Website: crate-barrel
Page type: billing-address
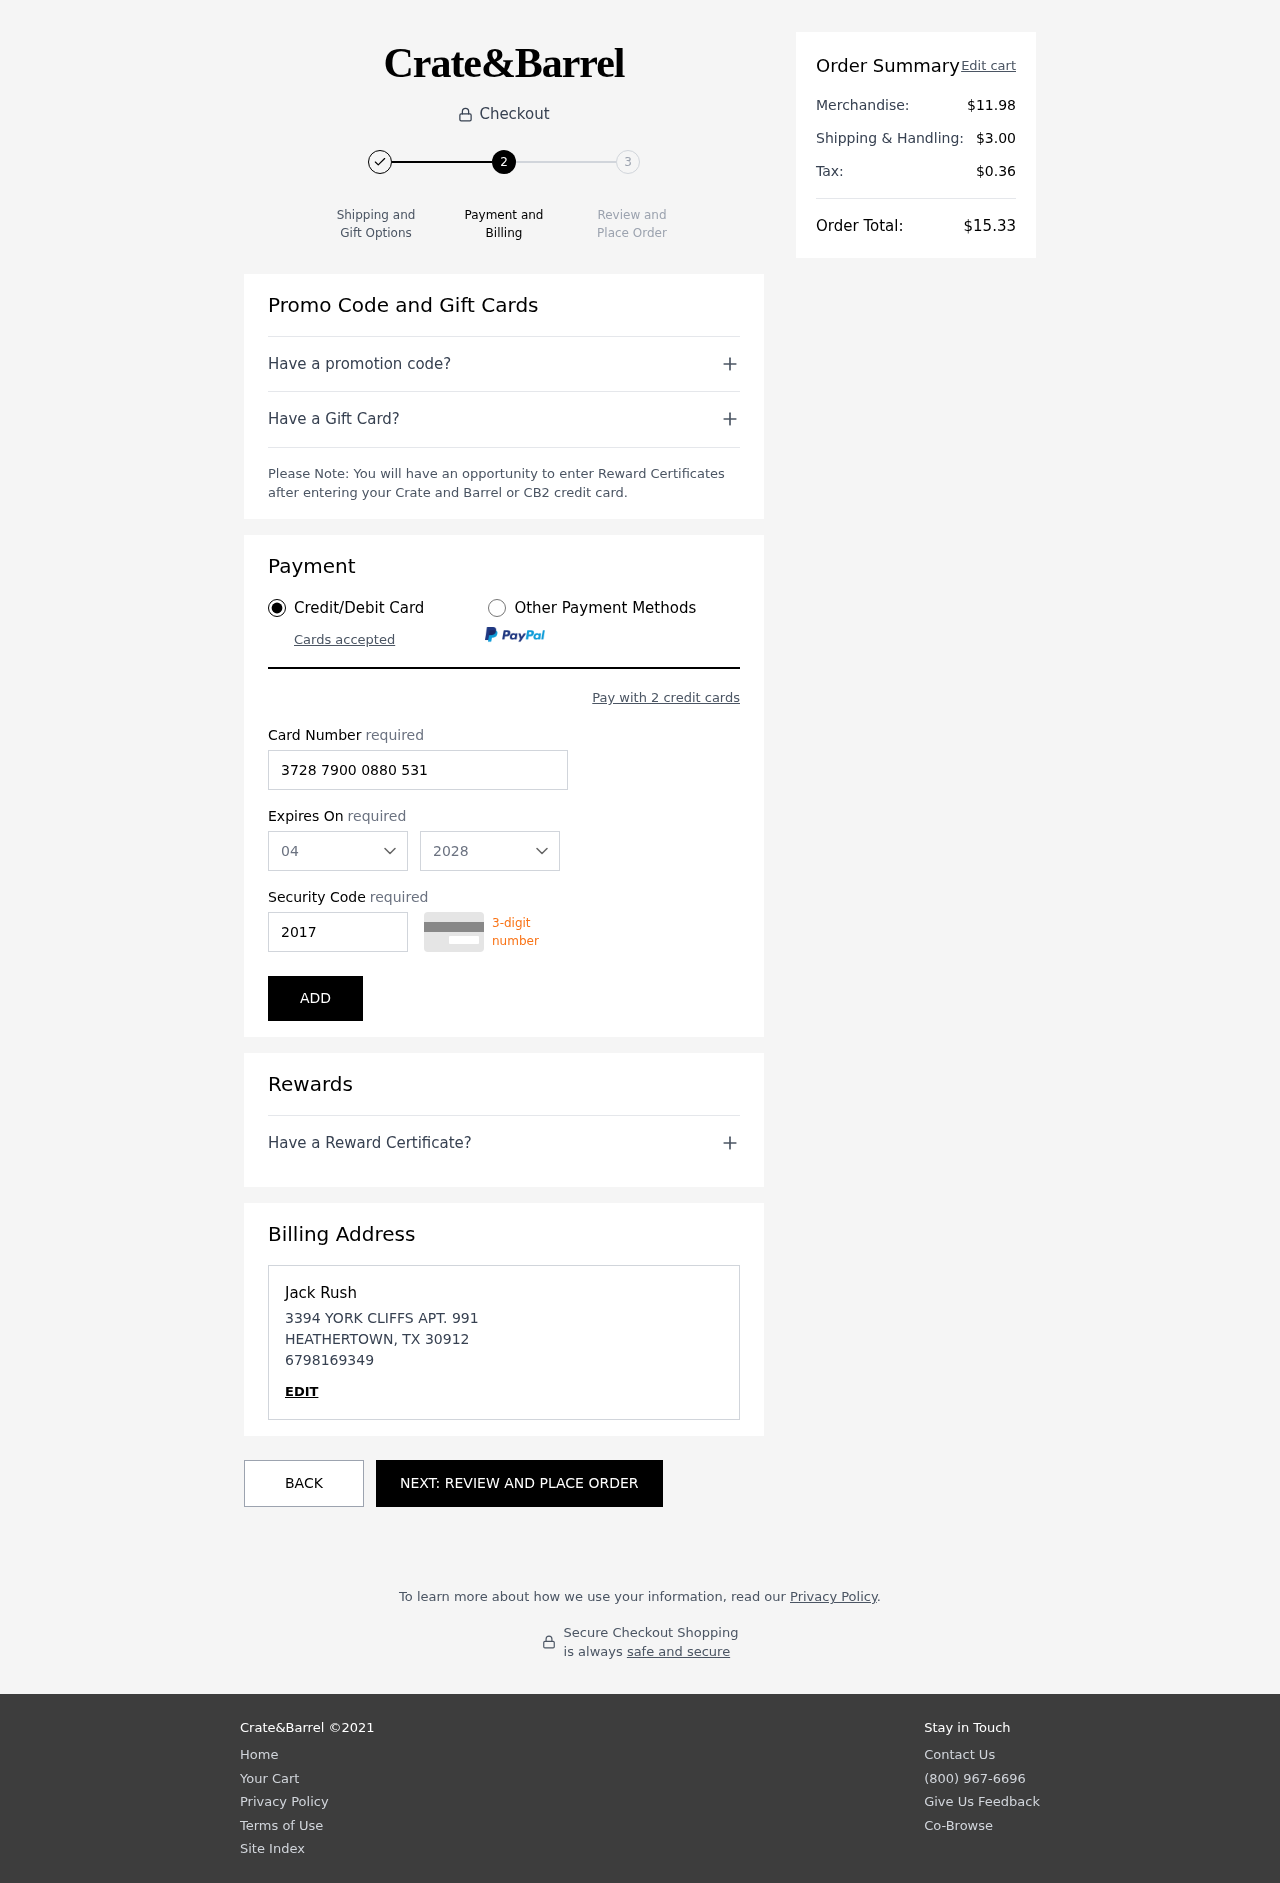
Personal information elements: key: PII_CARD_CVV
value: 2017
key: PII_CARD_EXPIRY_MONTH
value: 04
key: PII_CARD_EXPIRY_YEAR
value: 28
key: PII_CARD_NUMBER
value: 3728 7900 0880 531
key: PII_CITY
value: HEATHERTOWN
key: PII_FULLNAME
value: Jack Rush
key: PII_PHONE
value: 6798169349
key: PII_POSTCODE
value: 30912
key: PII_STATE_ABBR
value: TX
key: PII_STREET
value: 3394 YORK CLIFFS APT. 991
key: PII_FIRSTNAME
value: Jack
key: PII_LASTNAME
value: Rush
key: PII_PHONE_LINE
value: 9349
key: PII_PHONE_SUFFIX
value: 9349
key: PII_POSTCODE_FULL
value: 30912
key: PII_PHONE2
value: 6798169349
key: PII_PHONE3
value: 6798169349
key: PII_FULLNAME2
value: Jack Rush
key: PII_FULLNAME3
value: Jack Rush
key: PII_FIRSTNAME2
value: Jack
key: PII_FIRSTNAME3
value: Jack
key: PII_LASTNAME2
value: Rush
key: PII_LASTNAME3
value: Rush
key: PII_FIRSTNAME_DERIVED
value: Jack
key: PII_LASTNAME_DERIVED
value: Rush
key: PII_PHONE_NUMERIC
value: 6798169349
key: PII_PHONE_LINE_NUMERIC
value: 9349
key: PII_PHONE_SUFFIX_NUMERIC
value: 9349
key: PII_POSTCODE_NUMERIC
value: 30912
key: PII_PHONE2_NUMERIC
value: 6798169349
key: PII_PHONE3_NUMERIC
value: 6798169349
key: PII_FULLNAME_DERIVED
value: Jack Rush
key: PII_NAME_FULL_DERIVED
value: Jack Rush
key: PII_PHONE_DIGITS
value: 6798169349
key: PII_PHONE_LAST4
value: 9349
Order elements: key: ORDER_SUBTOTAL
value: $11.98
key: ORDER_SHIPPING_COST
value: $3.00
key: ORDER_TAX
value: $0.36
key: ORDER_TOTAL
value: $15.33